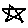
Label: star